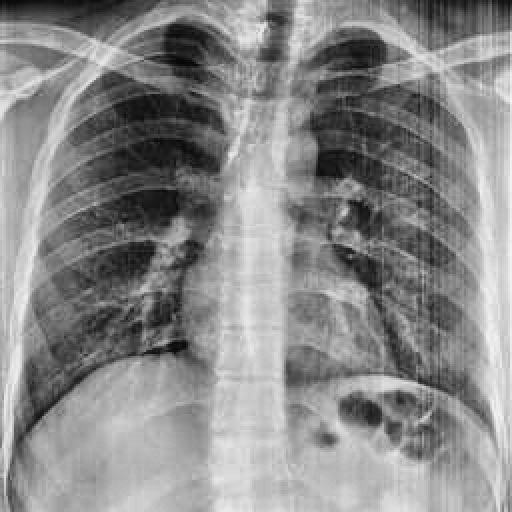
Finding: NORMAL